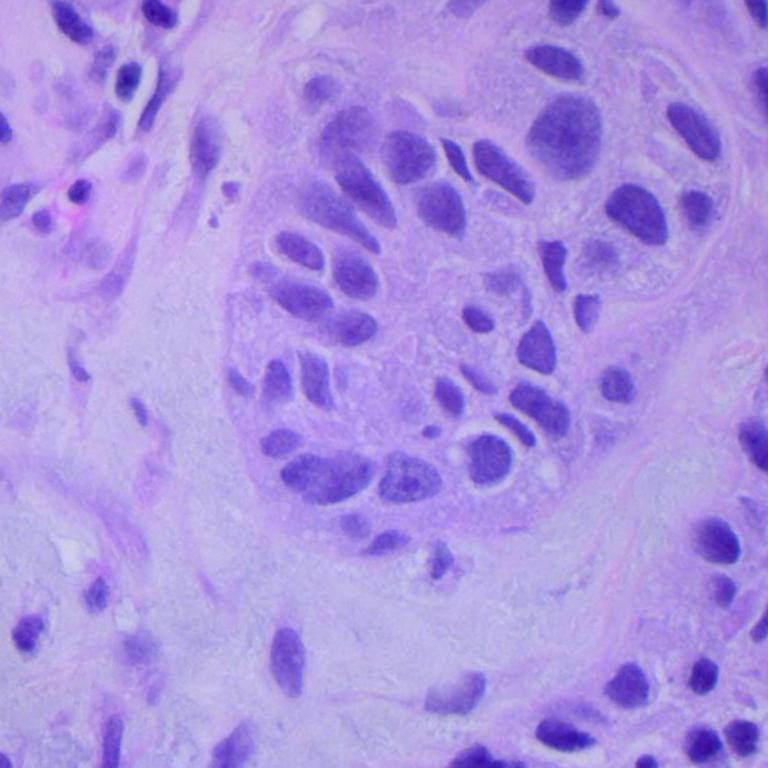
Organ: lung
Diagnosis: squamous carcinomas